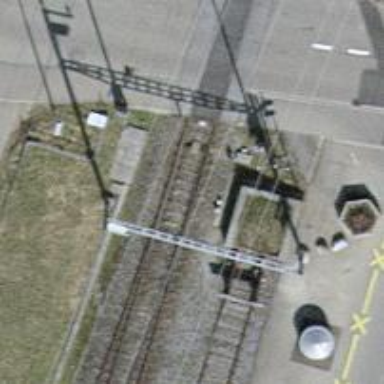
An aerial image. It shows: Railway switch.